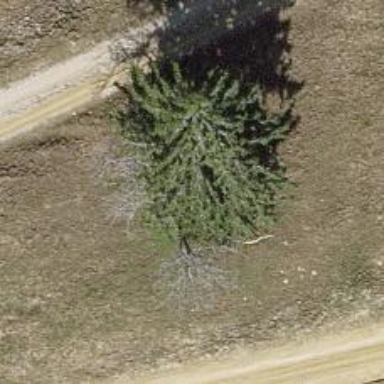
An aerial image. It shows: Single tag "natural: tree."